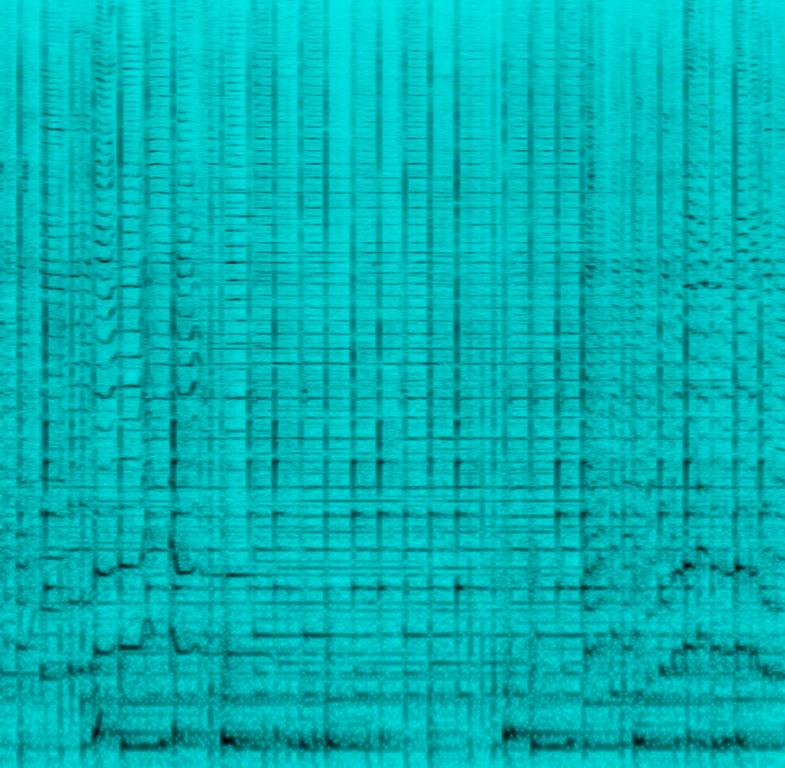
The low quality recording features a live performance of a traditional song that consists of a strings melody played over wooden percussion. The recording is in mono, a bit noisy and it sounds passionate, emotional and soulful.